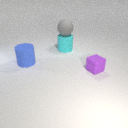
large cyan rubber cylinder behind large blue rubber cylinder